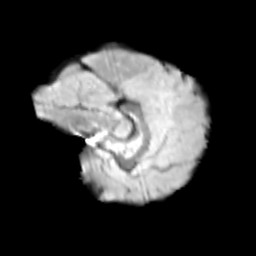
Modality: T2w
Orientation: sagittal
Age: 12
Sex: female
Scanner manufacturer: siemens
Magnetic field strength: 3 T
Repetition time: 3.8 s
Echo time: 0.07 s